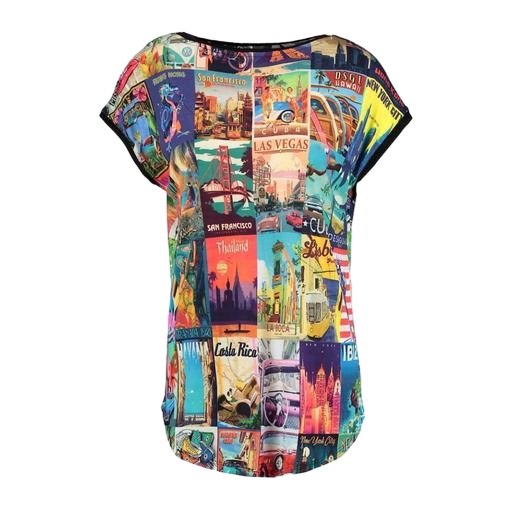
multicolor photo printed t-shirt, multicolor viva hollywood jersey t-shirt, multicolor jersey screen print, white background